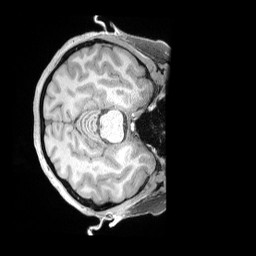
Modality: T1w
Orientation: axial
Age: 36
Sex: female
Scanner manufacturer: siemens
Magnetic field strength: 3 T
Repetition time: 2 s
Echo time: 0.00211 s